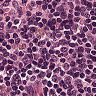
Metastatic tissue present: no